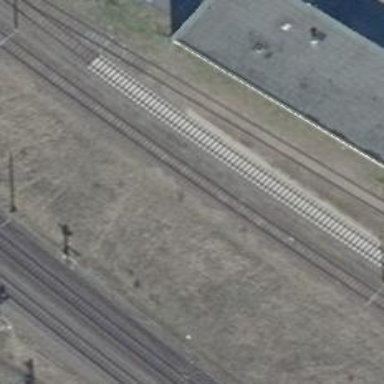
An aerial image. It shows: Railway spur service.